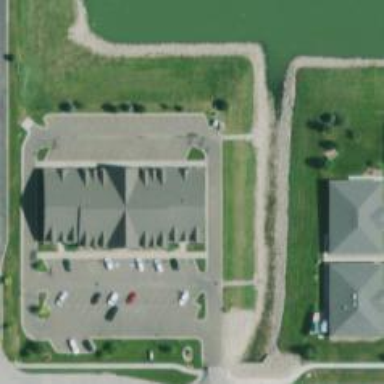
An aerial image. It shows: Fitness centre on leisure land.